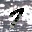
Label: 7